Question: My app is a client for a freeware PC-based PVR application which allows the user to view a TV Guide and select TV shows to record and send a request to their own PC to schedule the recording (or cancel a previously scheduled recording).
One of my users has requested a feature to show all shows / all channels in a vertical list with shows divided by a 'timeslot' indicator / divider. They provided an example image as below...

My problem is I can't work out what sort of list that would be using. It seems in theory I can do this with a standard ListView and a custom adapter but I'm also wondering about ExpandableListView as those timeslot indicators / dividers could perhaps be implemented as group dividers.
I've never worked with ExpandableListView however so I'm not sure if that's how it works and it suggests all groups will need to be expanded by default.
I've done a lot of reading on both classes and looked at a variety of sample code on the Android developer web site but I still can't work out what approach to take. I'm sure I've seen a similar question on SO but can't find it to see what the answer was. Any pointers gratefully received.
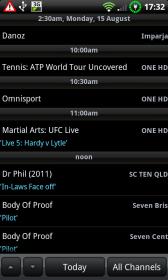
Answer: I would bet for ExpandableListView; though it could be a regular ListView with two types of view, one for the separators and one for regular items.